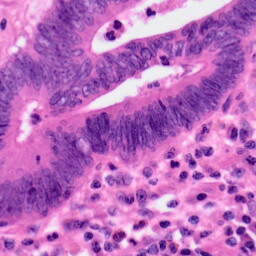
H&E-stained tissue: Colon